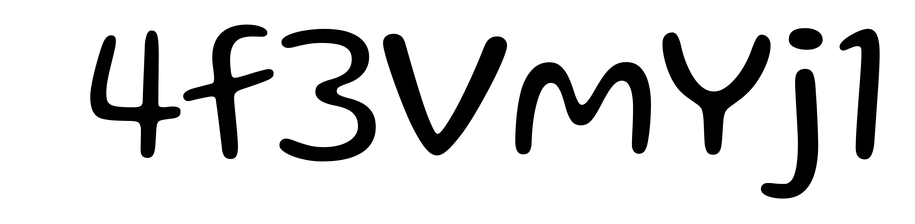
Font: Gluten_Light